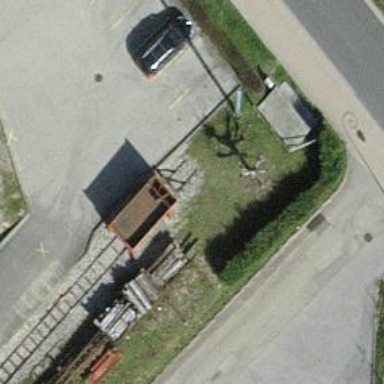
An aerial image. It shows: Railway buffer stop.